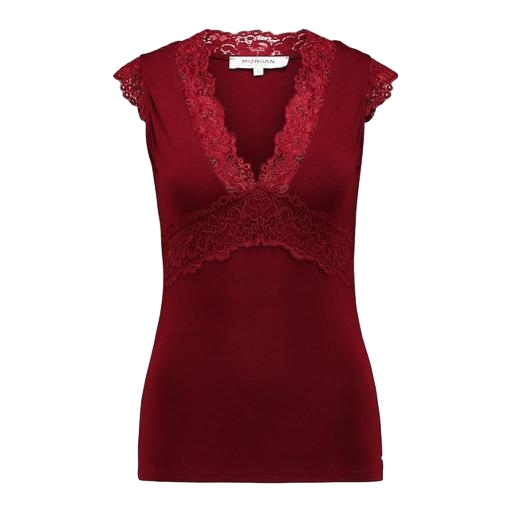
red ee chloe top lace, red lace-detail top, red avalon v-neck sleeveless top, white background